Field crop: maize
Growth stage: 1
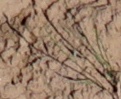
Species: lolium